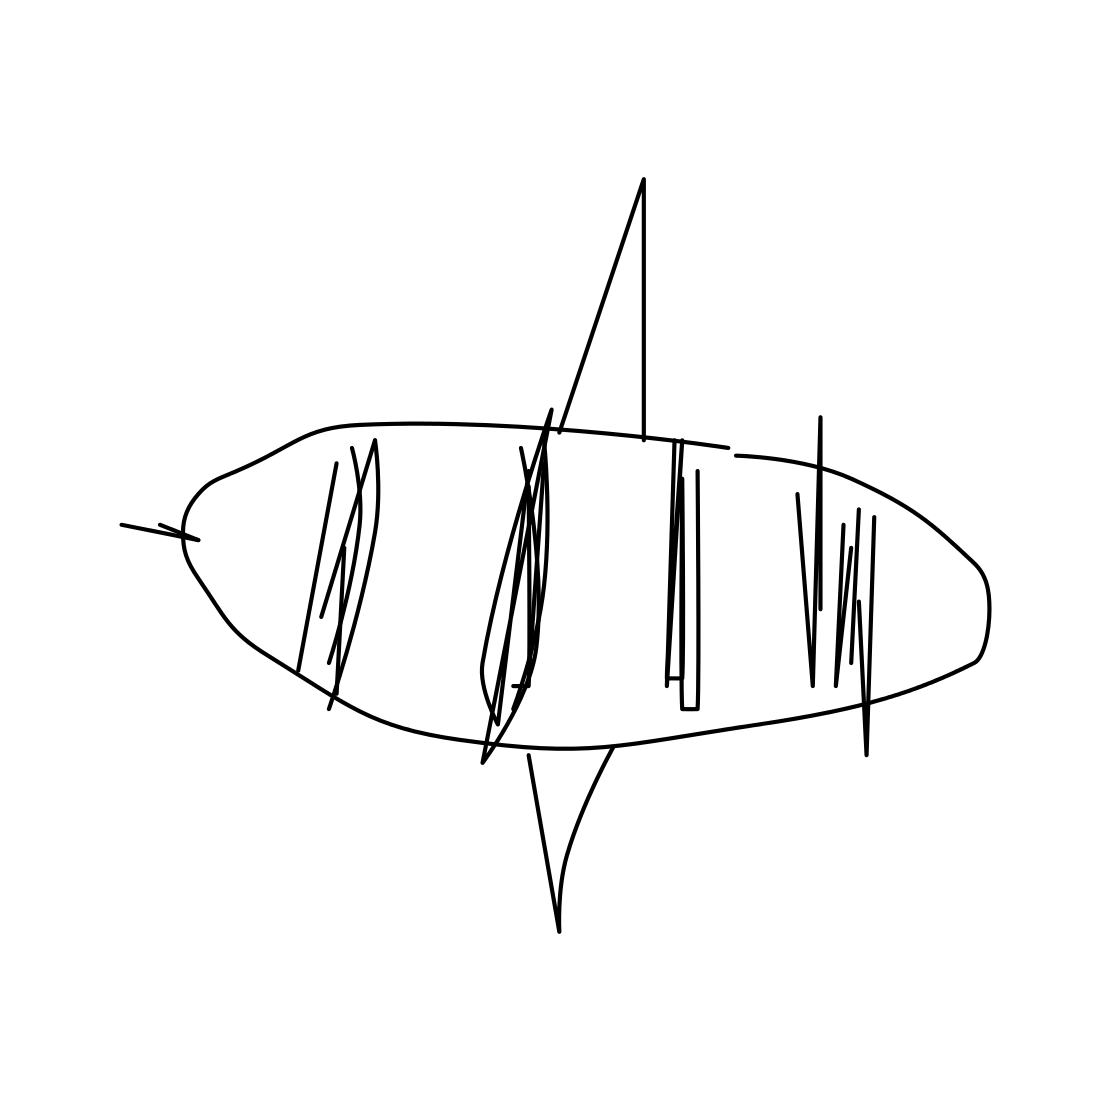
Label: bee